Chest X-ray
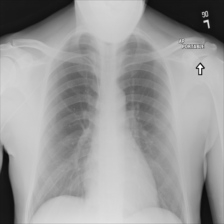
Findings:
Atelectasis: negative
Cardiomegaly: negative
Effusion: negative
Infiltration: negative
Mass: negative
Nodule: negative
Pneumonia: negative
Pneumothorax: negative
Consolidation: negative
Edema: negative
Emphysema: negative
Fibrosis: negative
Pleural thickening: negative
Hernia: negative